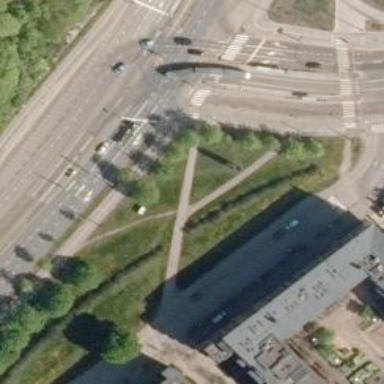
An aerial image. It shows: Asphalt cycleway.